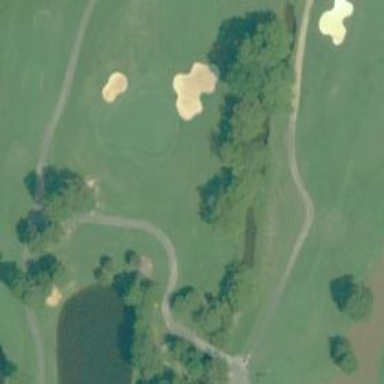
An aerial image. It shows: Path for both road and golf.